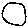
Label: circle